Question: I'm using <URL>.
We can go for any of the two ways:
The handle on the left of the panel, toggle with the show/hide-panel relatively.
Two handles, one to toggle the slide panel, and other to toggle the text-handle.

I think the issue is CSS, if not properly done, CSS is not doing what I'm looking for. But I'm in a mess with the CSS. :(
I want the whole thing in fixed position on 'right: 0', like the image.
## EDIT
Here's my code:
'''
<script type="text/javascript">
$(document).ready(function(){
$(".trigger").click(function(){
$(".panel").toggle("medium");
$(this).toggleClass("active");
return false;
});
});
</script>
<style>
.panel{
position: fixed;
top: 109px;
right: 0;
display: none;
background-color: #ededed;
width: 300px;
height: auto;
padding: 1.25em;
filter: alpha(opacity=85);
opacity: .85;
}
a.trigger{
position: fixed;
top: 80px;
right: 0;
padding: 5px;
color: #fff;
display: block;
background-color: #CDDD54;
}
</style>
<div class="panel">Panel content here</div> <!-- .panel -->
<a class="trigger" href="#">Contact us</a>
'''
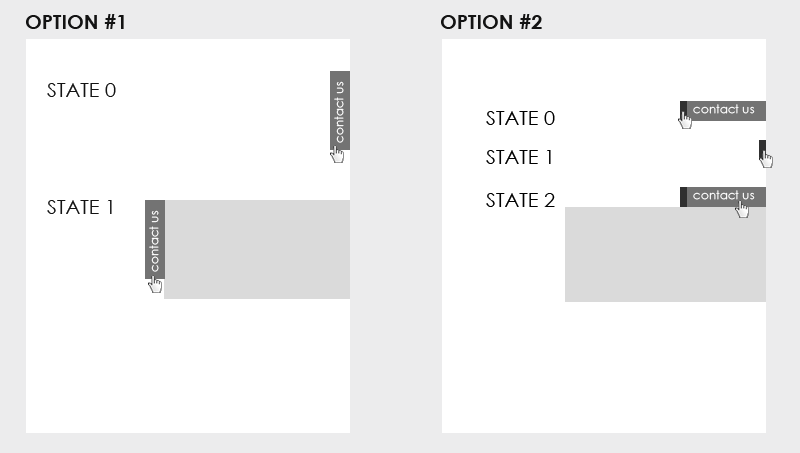
Answer: Yes, did it using this tutorial: <URL>
'''
<script type="text/javascript" src="https://ajax.googleapis.com/ajax/libs/jquery/1.7.2/jquery.min.js?ver=3.8.1"></script>
<script type="text/javascript" src="http://www.building58.com/examples/js/jquery.tabSlideOut.v1.3.js"/>
<script type="text/javascript">
$(function(){
$('.slide-out-div').tabSlideOut({
tabHandle: '.handle', //class of the element that will become your tab
pathToTabImage: 'images/contact_tab.gif', //path to the image for the tab, Optionally can be set using css
imageHeight: '122px', //height of tab image, Optionally can be set using css
imageWidth: '40px', //width of tab image, Optionally can be set using css
tabLocation: 'right', //side of screen where tab lives, top, right, bottom, or left
speed: 500, //speed of animation
action: 'click', //options: 'click' or 'hover', action to trigger animation
topPos: '100px', //position from the top/ use if tabLocation is left or right
leftPos: '20px', //position from left/ use if tabLocation is bottom or top
fixedPosition: true //options: true makes it stick(fixed position) on scroll
});
});
</script>
<div class="slide-out-div">
<a class="handle" href="#">Contact us</a>
<p>slide content here</p>
</div>
'''